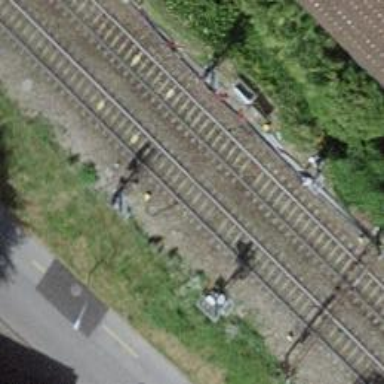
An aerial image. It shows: Railway signal.